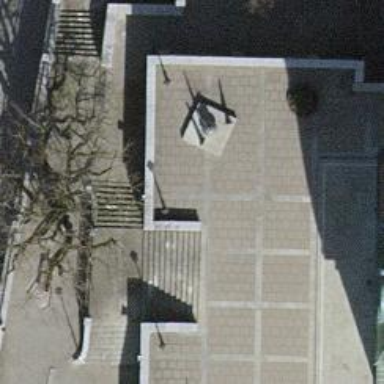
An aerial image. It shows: Steps made of paving stones.